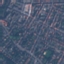
Land use / land cover: Residential